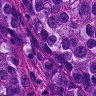
Metastatic tissue present: yes